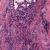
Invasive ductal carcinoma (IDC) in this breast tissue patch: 0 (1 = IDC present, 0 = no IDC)